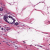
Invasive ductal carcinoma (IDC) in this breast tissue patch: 0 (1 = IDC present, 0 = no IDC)